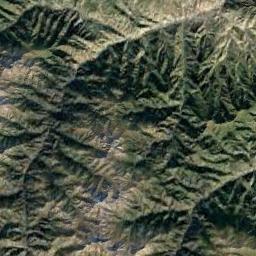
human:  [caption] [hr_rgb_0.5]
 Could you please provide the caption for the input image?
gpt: The folded mountain consists of a number of ridges and valleys and is covered with some vegetation .

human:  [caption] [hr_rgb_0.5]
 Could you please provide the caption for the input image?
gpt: The mountain is full of green plants with lines of bare land .

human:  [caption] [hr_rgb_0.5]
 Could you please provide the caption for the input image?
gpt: Eighty percent of the area on this mountain is bare rock .

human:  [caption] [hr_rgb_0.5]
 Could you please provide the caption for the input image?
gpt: The mountains are winding and undulating .

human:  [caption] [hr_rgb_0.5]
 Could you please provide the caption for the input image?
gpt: There are many ridges on the green mountain .